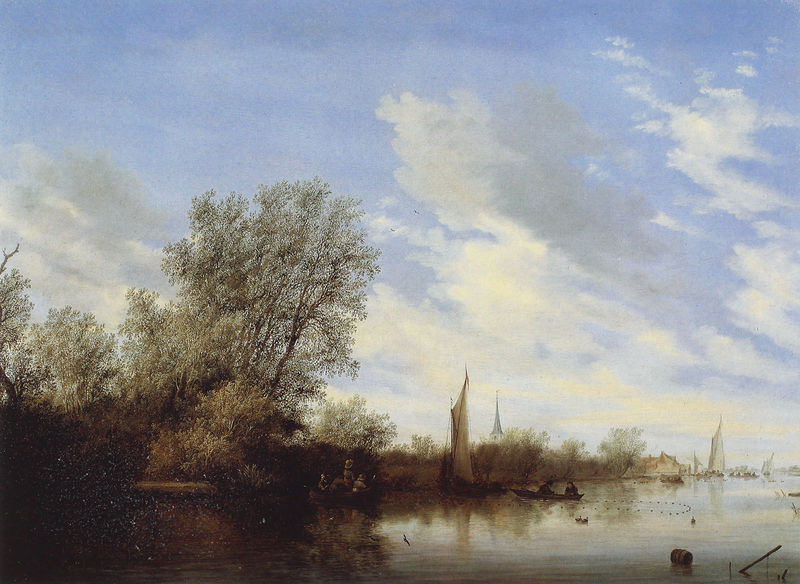
Titel: Flußansicht
Künstler: Salomon van Ruysdael
Institution: Privatsammlung
Schlagwörter: baum, blau, himmel, meer, wasser, wolken, fluss, grün, landschaft, menschen, see, stadt, ufer, braun, hut, männer, weiss, wolke, niederlande, spiegelung, flachland, kirche, hochwasser, boot, boote, turm, stilleben, schiff, segel, fischer, treibgut, ruderboot, segelboote, heiter, fass, stange